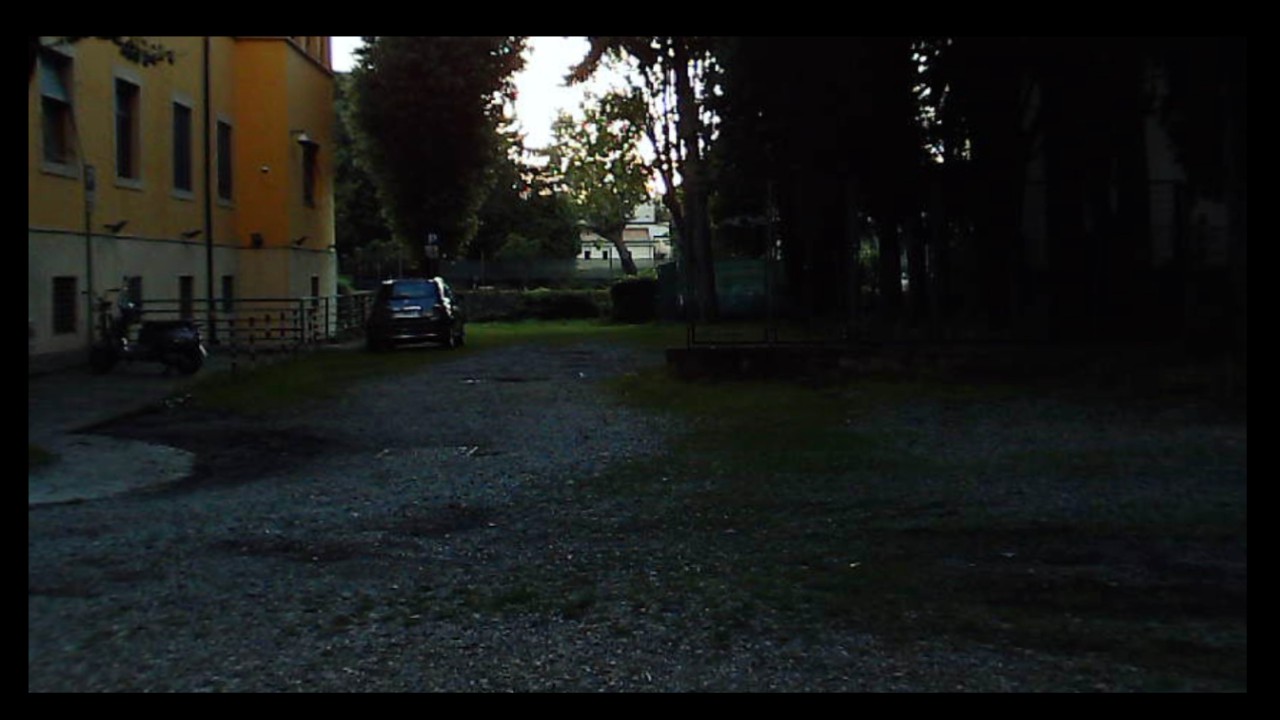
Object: DJI Mini 3

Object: DarwinFPV cineape20